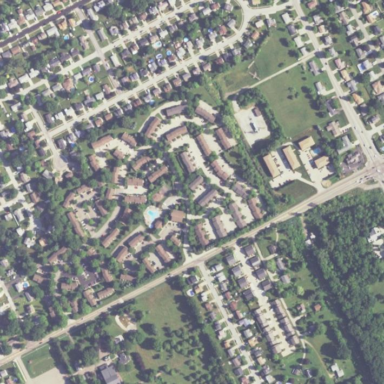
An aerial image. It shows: Neighborhood.